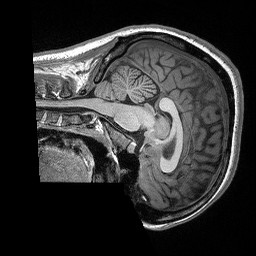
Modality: T1w
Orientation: sagittal
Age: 25
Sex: female
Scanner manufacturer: siemens
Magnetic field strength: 3 T
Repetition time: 2.3 s
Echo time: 0.00298 s